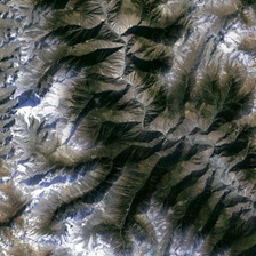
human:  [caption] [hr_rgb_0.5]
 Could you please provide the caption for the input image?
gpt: The mountain is high and large.

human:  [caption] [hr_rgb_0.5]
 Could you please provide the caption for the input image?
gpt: A large area of mountains

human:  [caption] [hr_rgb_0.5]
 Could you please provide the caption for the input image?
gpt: The mountain is very high and covers a wide area.

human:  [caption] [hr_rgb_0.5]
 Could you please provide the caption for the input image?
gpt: The mountain is very high and covers a large area.

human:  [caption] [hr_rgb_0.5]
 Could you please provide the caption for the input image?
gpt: The Mountain is too high and covers a large area.